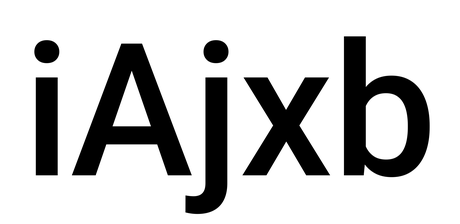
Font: Roboto_Medium